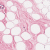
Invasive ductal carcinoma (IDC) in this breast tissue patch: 0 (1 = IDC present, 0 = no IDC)